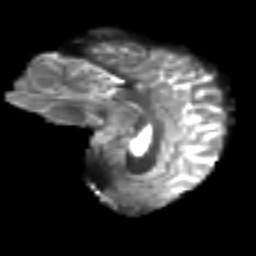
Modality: T2w
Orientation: sagittal
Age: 33
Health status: ill
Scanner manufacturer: philips
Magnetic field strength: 3 T
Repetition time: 9 s
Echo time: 0.127 s